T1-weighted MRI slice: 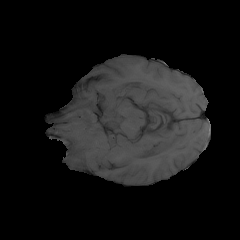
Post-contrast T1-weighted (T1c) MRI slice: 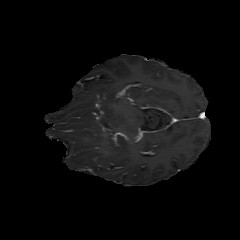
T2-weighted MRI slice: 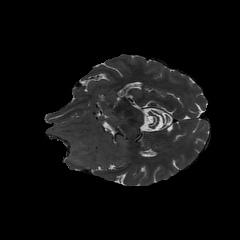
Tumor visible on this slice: yes